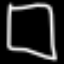
Label: square